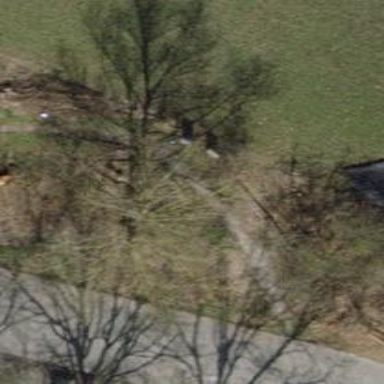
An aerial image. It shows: Brown bench.